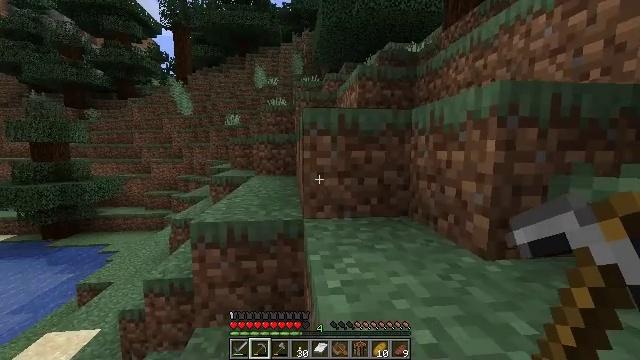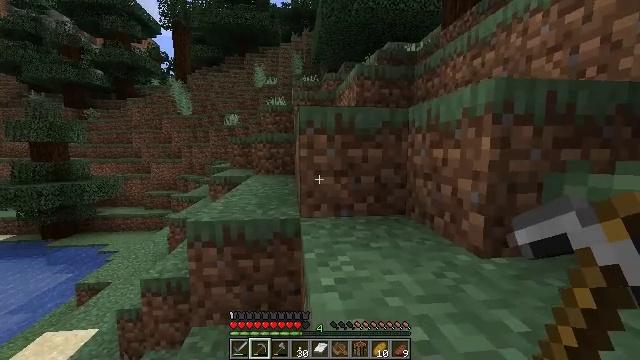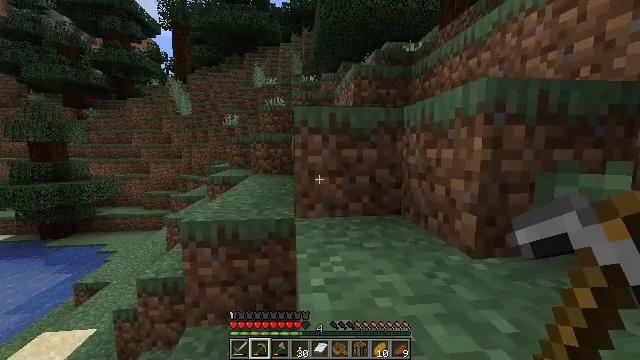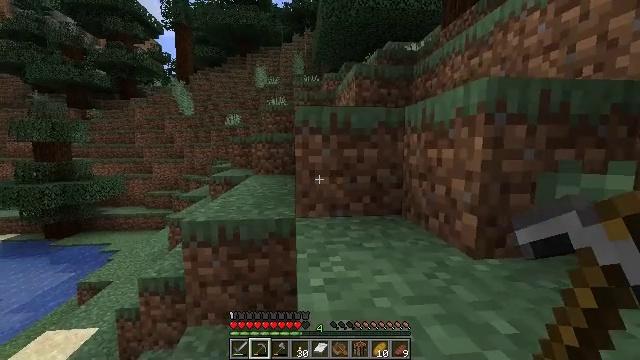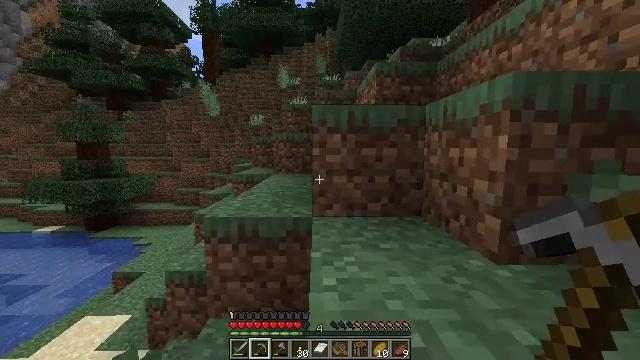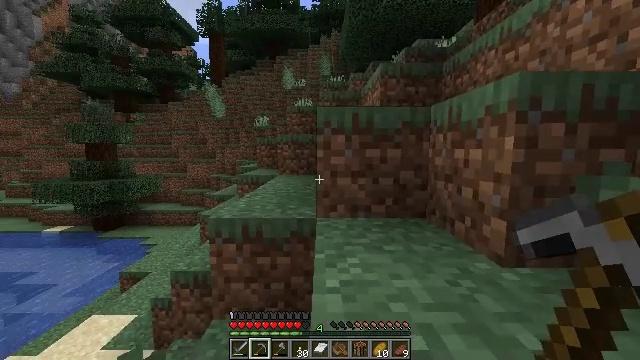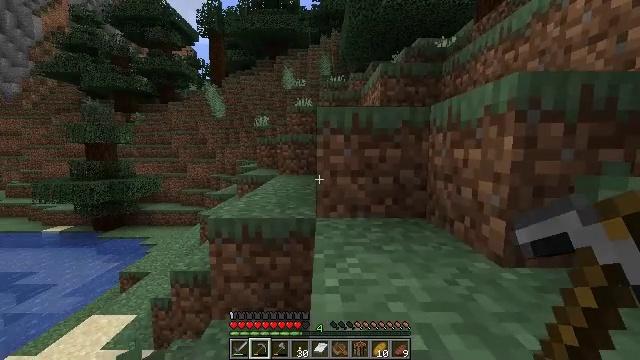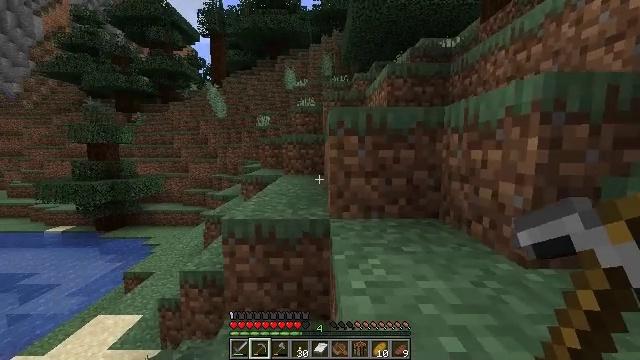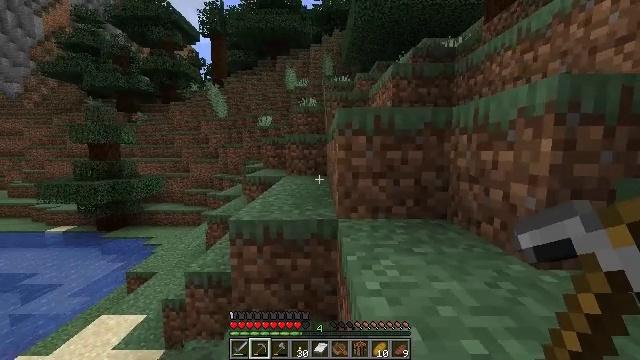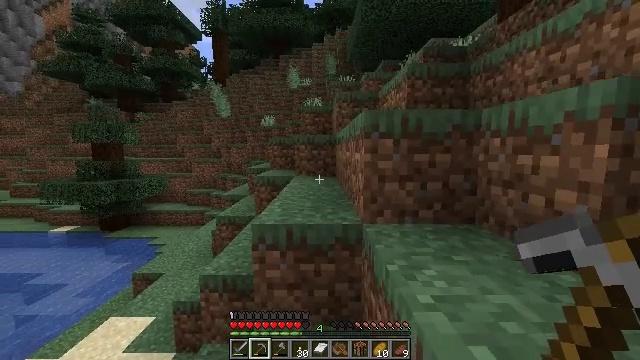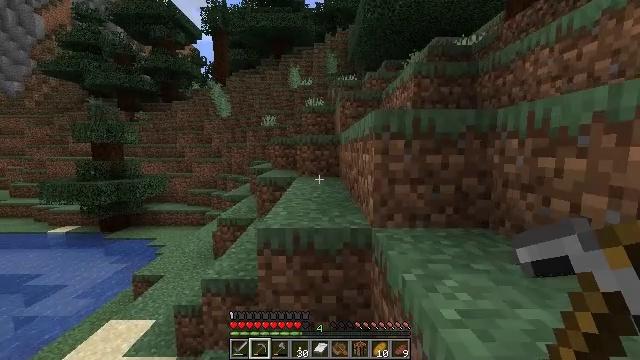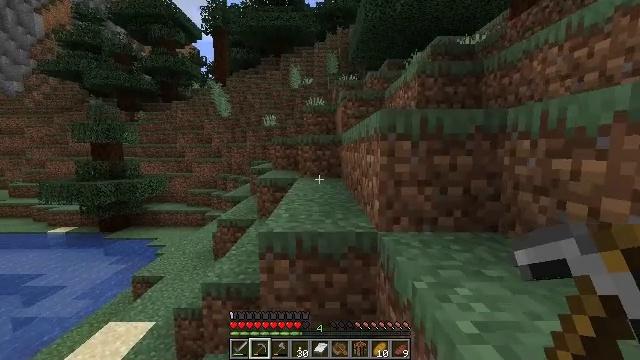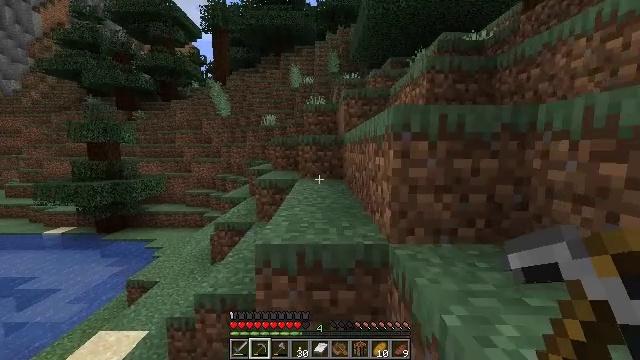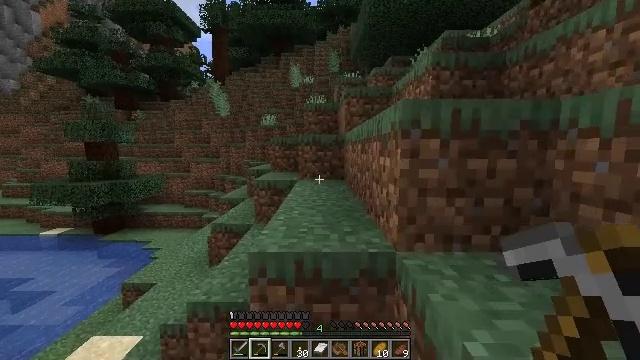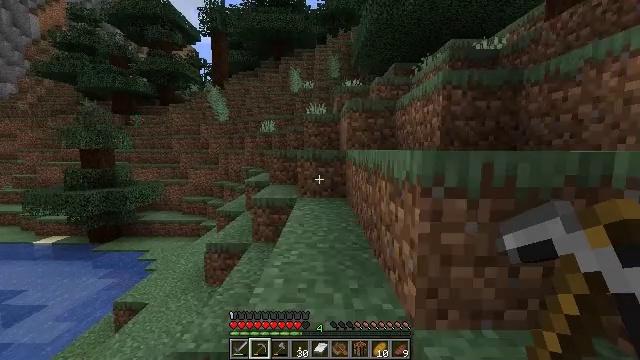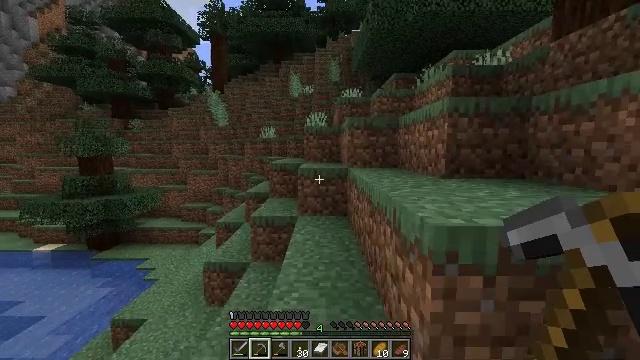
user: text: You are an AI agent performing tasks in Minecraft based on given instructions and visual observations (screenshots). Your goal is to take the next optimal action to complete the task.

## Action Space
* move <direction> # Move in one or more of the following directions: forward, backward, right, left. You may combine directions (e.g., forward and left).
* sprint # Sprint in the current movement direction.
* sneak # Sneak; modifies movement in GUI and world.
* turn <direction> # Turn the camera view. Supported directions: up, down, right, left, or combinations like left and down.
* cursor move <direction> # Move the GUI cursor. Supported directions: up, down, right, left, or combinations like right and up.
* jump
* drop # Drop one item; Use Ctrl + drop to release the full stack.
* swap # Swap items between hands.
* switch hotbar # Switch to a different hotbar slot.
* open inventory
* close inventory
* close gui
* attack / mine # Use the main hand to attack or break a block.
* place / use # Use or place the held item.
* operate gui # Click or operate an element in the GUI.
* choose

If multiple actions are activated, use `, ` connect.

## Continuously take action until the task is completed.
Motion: motion action
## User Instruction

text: Pick up the poppy from the field.
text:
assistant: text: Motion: move forward
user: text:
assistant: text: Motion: move forward
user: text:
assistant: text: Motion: move forward
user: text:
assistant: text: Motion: move forward, turn left
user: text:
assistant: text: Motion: move forward, turn left
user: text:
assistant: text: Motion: move forward and move left
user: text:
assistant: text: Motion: move forward and move left
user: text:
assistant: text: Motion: move forward and move left
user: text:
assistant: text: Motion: move forward and move left
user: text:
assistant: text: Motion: move forward
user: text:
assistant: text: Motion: move forward
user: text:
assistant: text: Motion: move forward
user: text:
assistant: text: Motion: move forward
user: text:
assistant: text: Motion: move forward, jump
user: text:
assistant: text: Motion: move forward, jump
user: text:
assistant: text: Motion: move forward, jump
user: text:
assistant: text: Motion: move forward, jump
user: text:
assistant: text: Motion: move forward
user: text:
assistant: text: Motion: move forward
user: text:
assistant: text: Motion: move forward
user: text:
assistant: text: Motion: move forward
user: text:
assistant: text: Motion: move forward
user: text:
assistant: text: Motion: move forward, jump
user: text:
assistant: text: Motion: move forward, jump
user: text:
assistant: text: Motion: move forward, jump
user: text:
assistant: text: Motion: move forward, jump
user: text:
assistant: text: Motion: move forward, jump
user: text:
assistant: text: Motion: move forward, jump
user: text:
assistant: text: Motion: move forward
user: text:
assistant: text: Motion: move forward